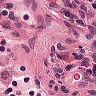
Metastatic tissue present: no